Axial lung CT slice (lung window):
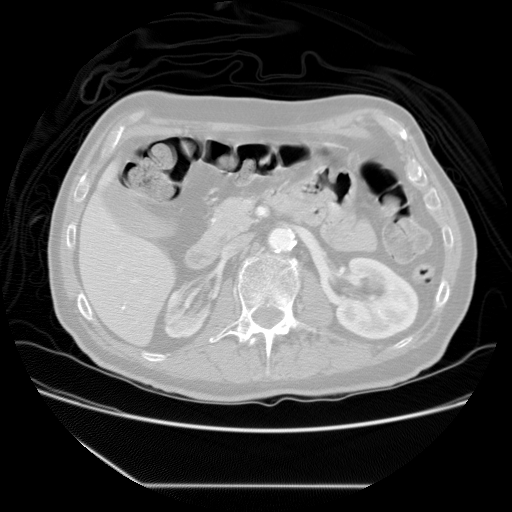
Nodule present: no